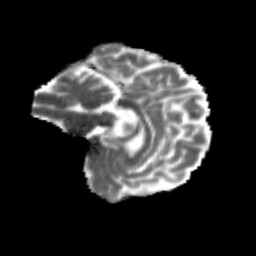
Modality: MD
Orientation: sagittal
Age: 61
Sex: male
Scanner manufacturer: siemens
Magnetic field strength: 3 T
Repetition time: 4.71 s
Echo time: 0.0906 s